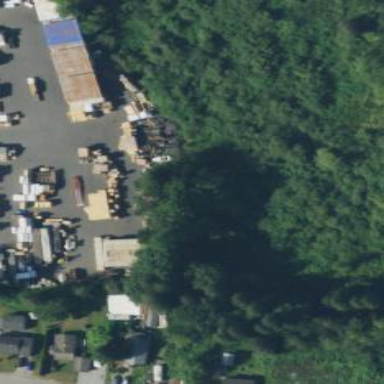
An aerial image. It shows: Lumber yard in industrial area.